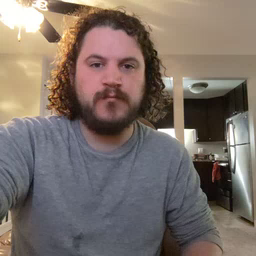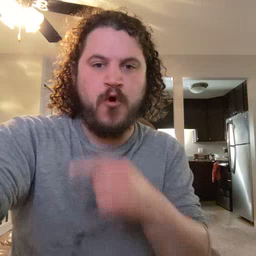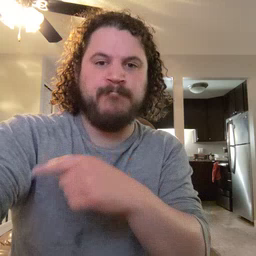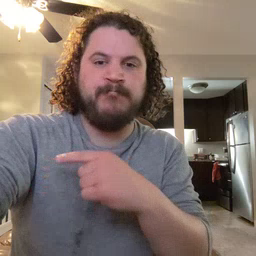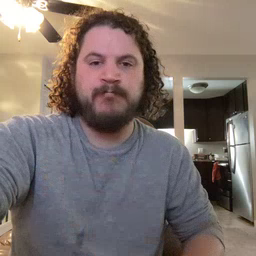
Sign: arm